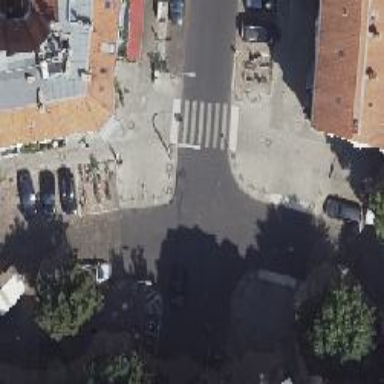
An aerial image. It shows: Unmarked crossing with left kerb extension.